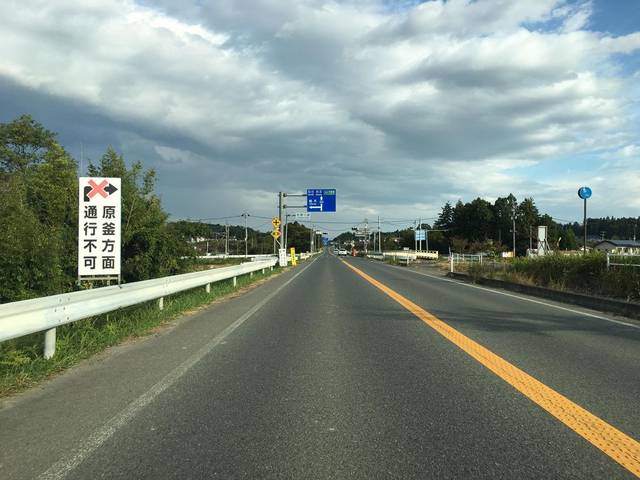
Region: Japan
Coordinates: 37.831, 140.919